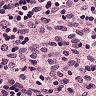
Metastatic tissue present: no